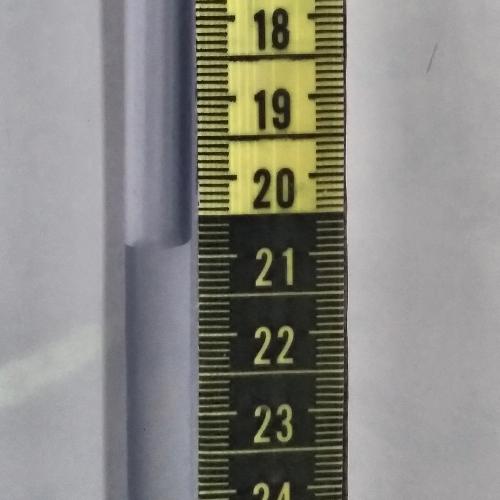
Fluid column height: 20.8 cm